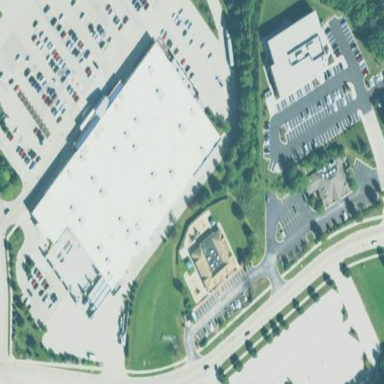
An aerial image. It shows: Retail building housing supermarket.